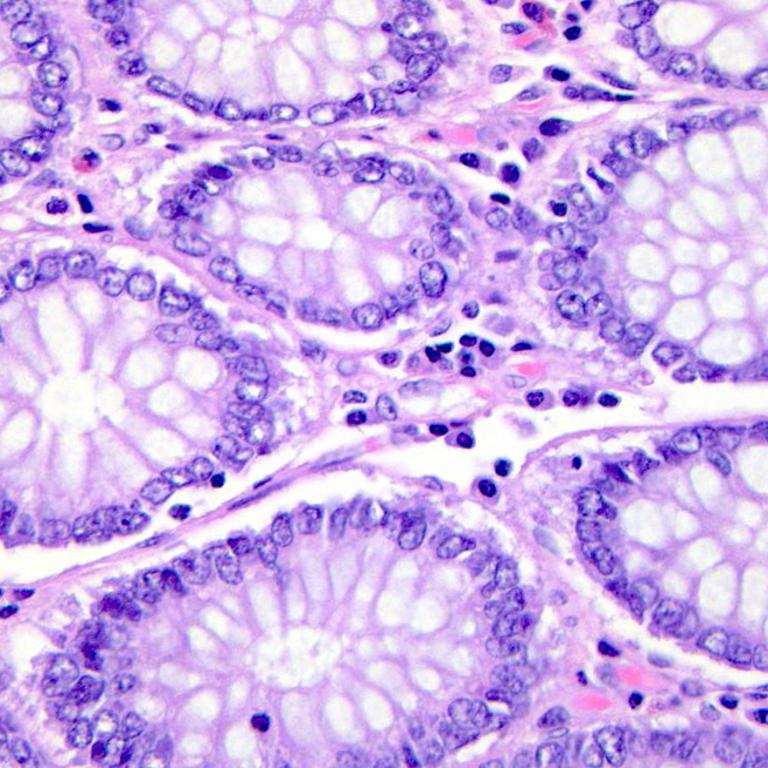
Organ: colon
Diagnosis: benign